Question: I have two models :
'''
Card with has_many relation to Works
'''
I mean i have 7 static works in my database and i can choose some of them when i create a Card.
I defined a has_many relationship like this :

My problem is strange... it seems to work, but when i explore my sqlite file, i don't see any table relationship between Card and Work.
I am expecting a table with card_id and work_id.
How core data store has many relationship?
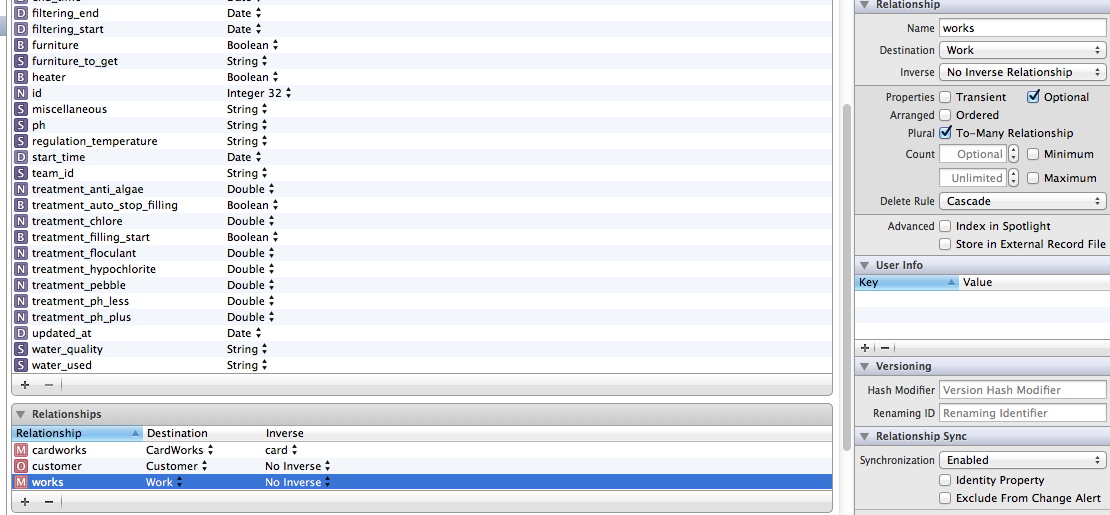
Answer: Firstly, I'd caution you from opening up the sqlite files Core Data spits out and trying to infer things from them. It's meant to be an opaque format: you're only supposed to interact with Core Data persistent stores through the Core Data APIs.
However, to answer your question: in general in database design, you wouldn't use a linking table like you describe for a one-to-many relationship, only for a many-to-many. For a one-to-many, you'd have a foreign key field in the table at the 'one' end, and have the contents of that field be the primary key of another table. For example (sorry for the random example I found on Google):

'tblOrder' is in a one-to-many relationship with 'tblOrderDetails'. This is implemented by having an 'Order#' field in the to-many side of the relationship, which is a foreign key referring to the primary key of the 'tblOrder' table. As you can see, no linking table is needed.
A many-to-many relationship need a linking table, but a one-to-many does not.
One final point: I note in your screenshot that you don't have an inverse relationship set up for your 'works' or 'customer' relationships. Core Data requires all relationships to have an inverse, otherwise your data may become corrupted. (That's somewhat a simplification, since there are other ways to work around it, but in general making inverses is easiest.)